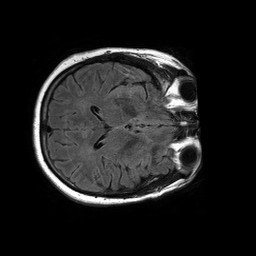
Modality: FLAIR
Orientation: axial
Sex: female
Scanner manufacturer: philips
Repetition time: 11 s
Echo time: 0.125 s